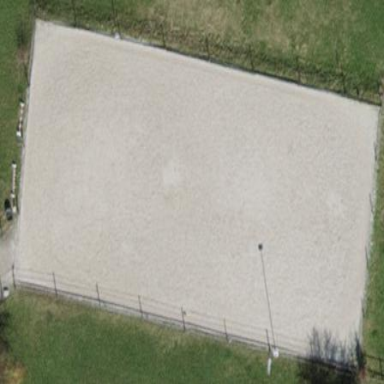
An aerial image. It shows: Equestrian pitch with sand surface for leisure land activities.